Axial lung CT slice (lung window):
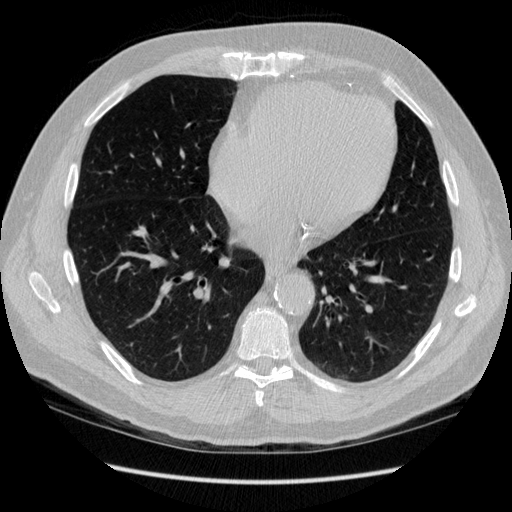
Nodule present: no